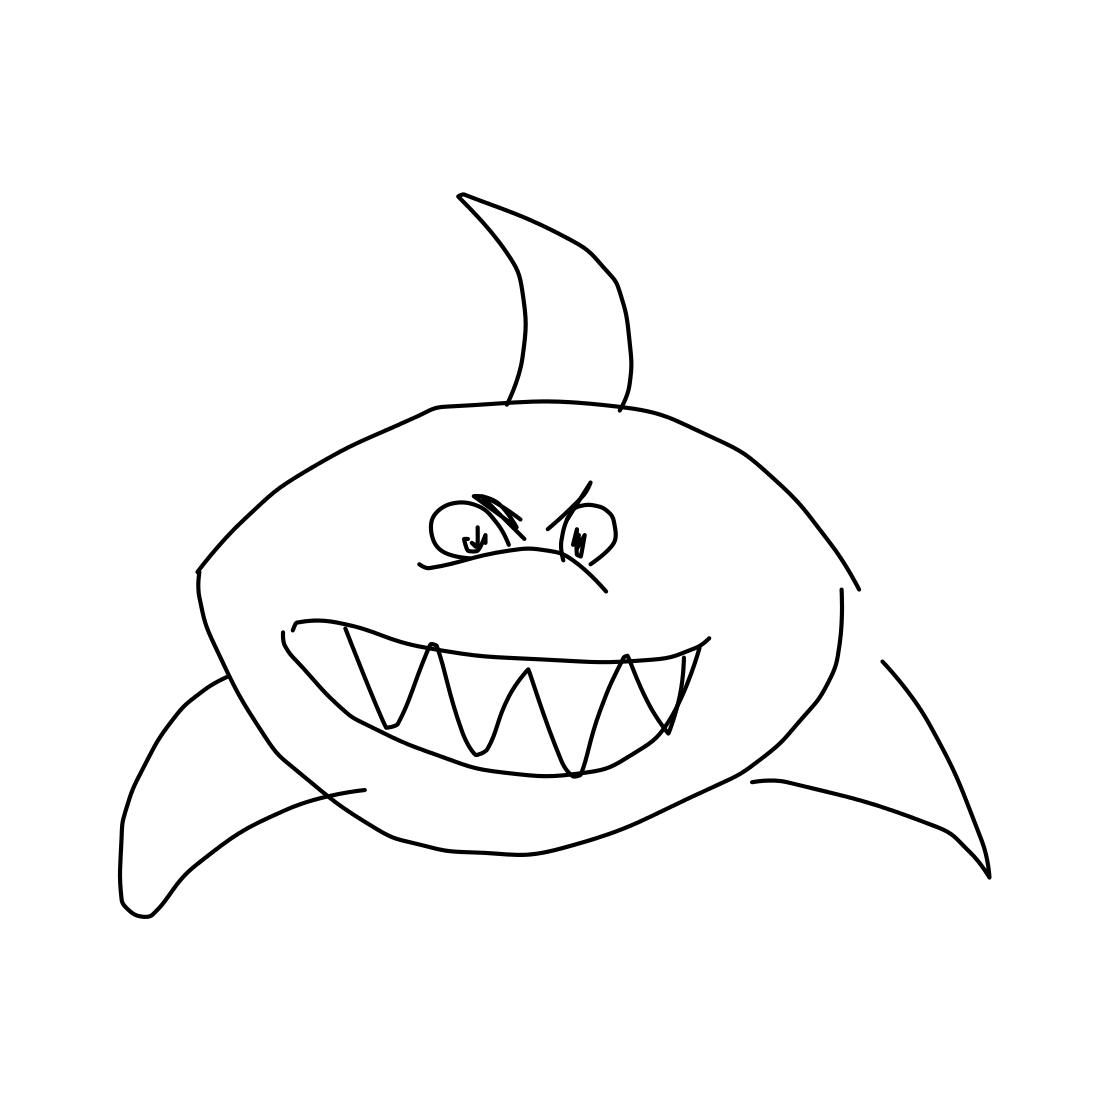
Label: shark